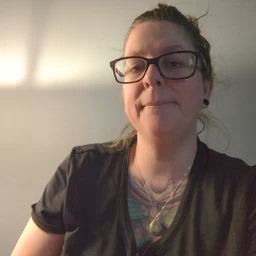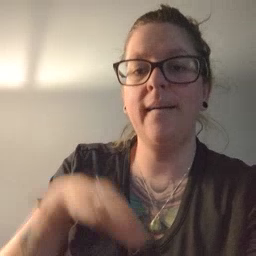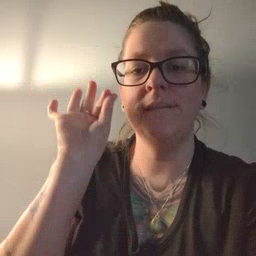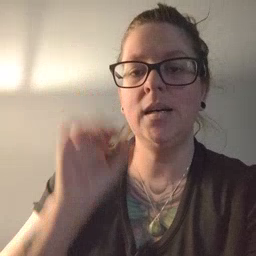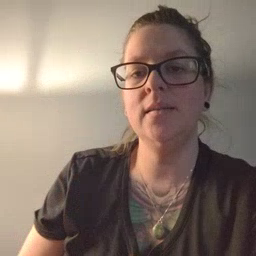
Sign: find